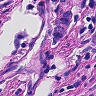
Metastatic tissue present: no